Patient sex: F
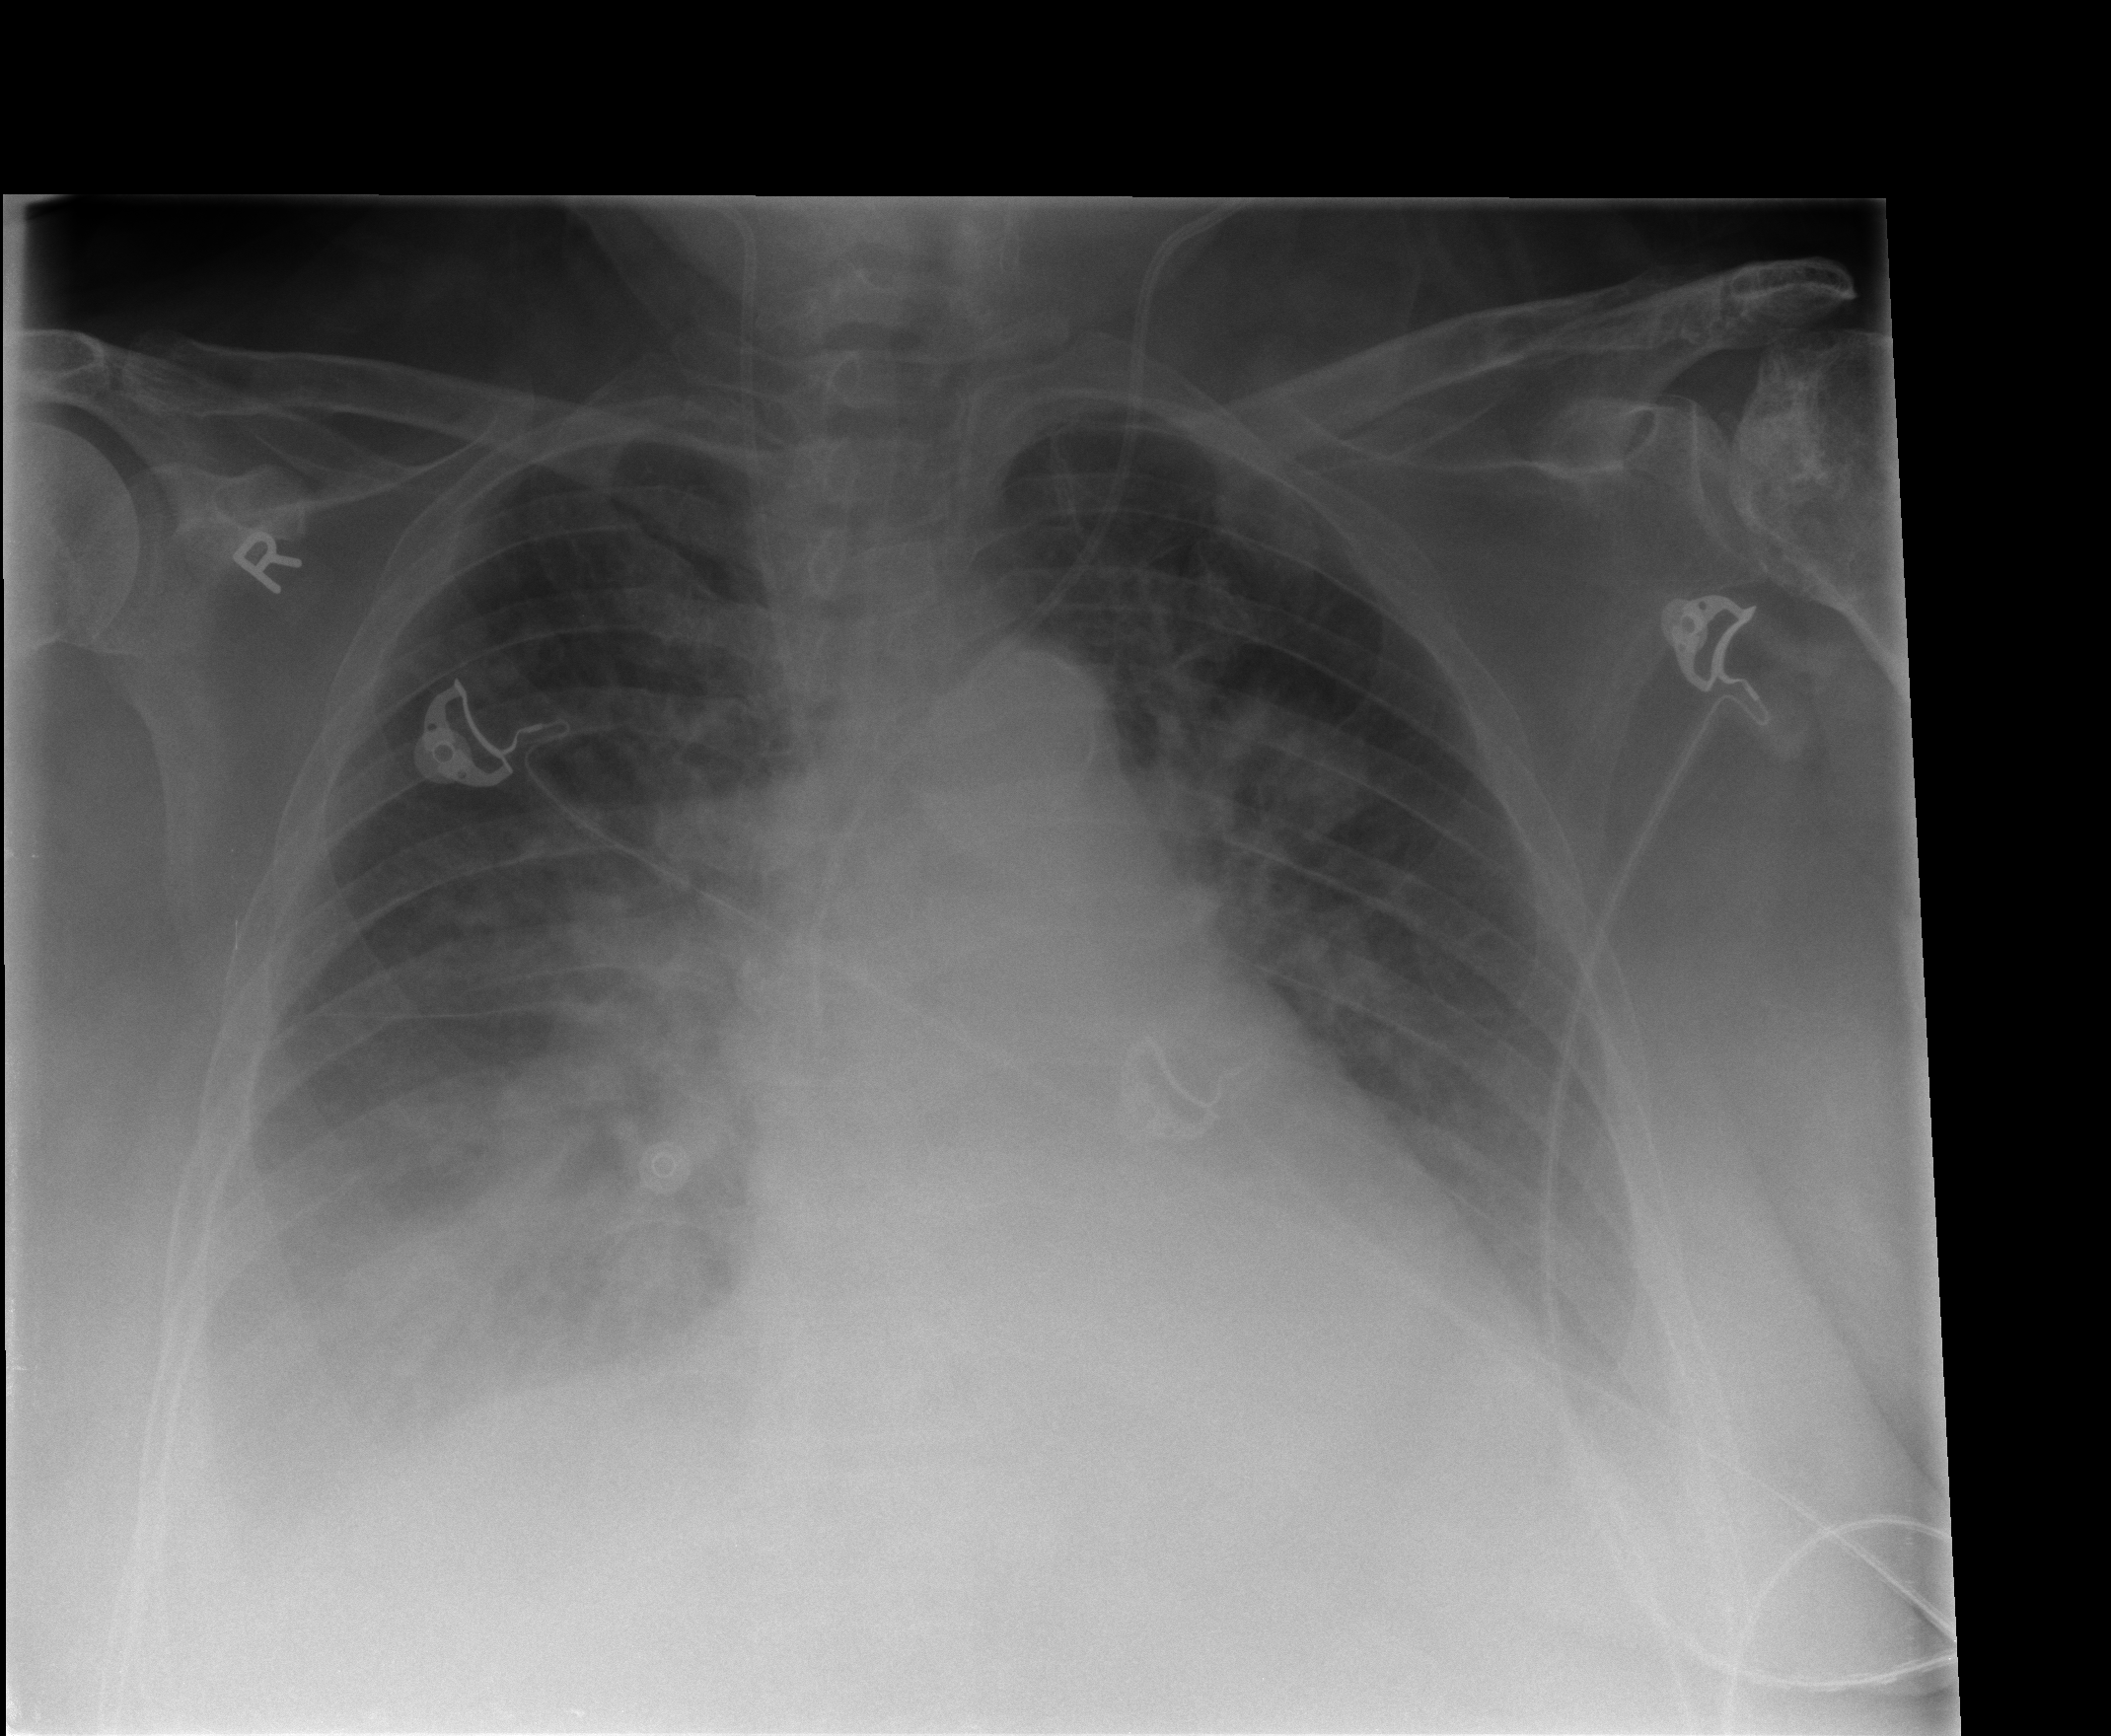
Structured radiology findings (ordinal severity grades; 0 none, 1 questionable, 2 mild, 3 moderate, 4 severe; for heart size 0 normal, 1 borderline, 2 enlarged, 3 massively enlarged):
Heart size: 1
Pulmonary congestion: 2
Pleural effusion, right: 2
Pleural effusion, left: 2
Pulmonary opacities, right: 0
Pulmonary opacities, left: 0
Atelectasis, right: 0
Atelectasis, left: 0